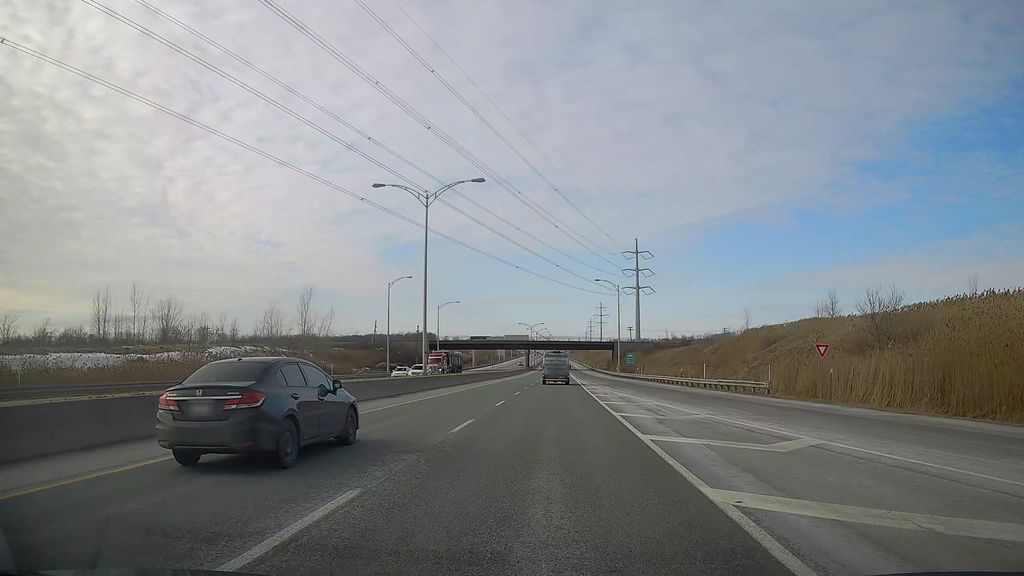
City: montreal